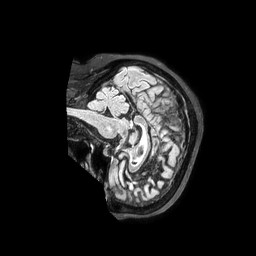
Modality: FLAIR
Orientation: sagittal
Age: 65
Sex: female
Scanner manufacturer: philips
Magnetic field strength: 3 T
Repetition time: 4.8 s
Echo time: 0.34 s